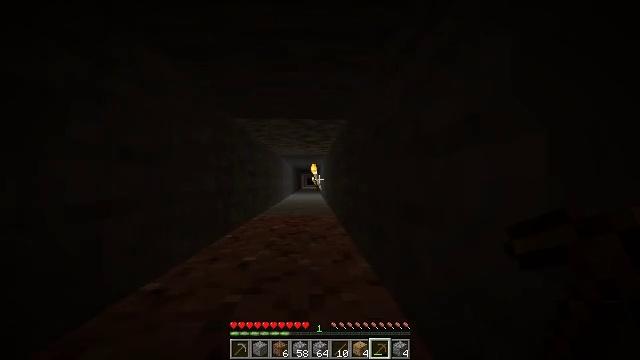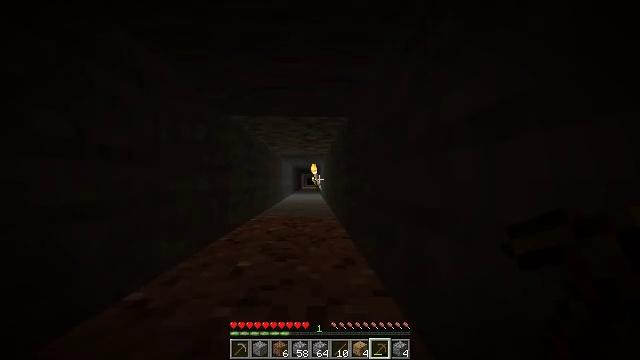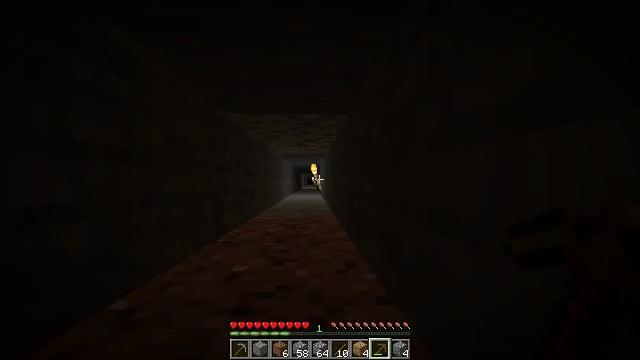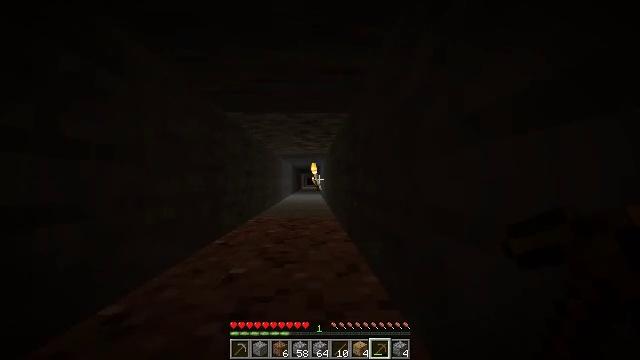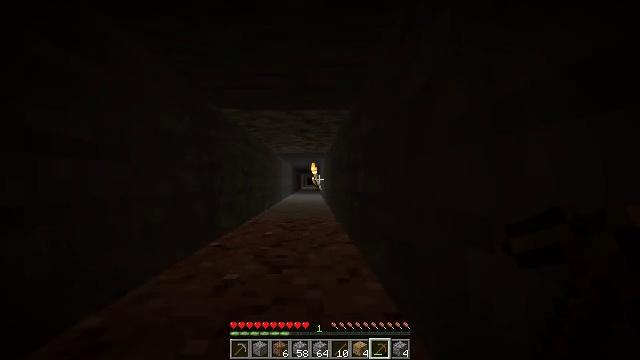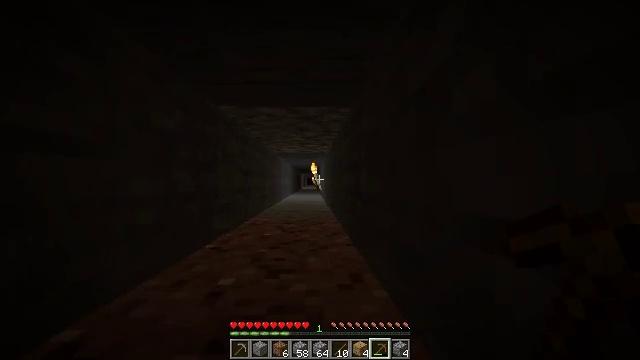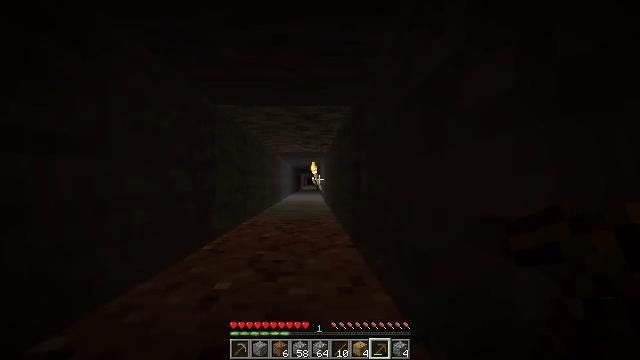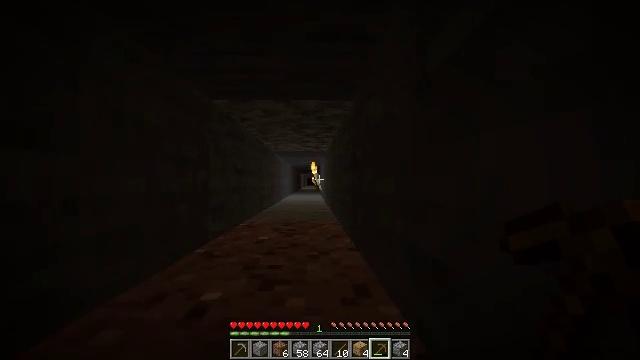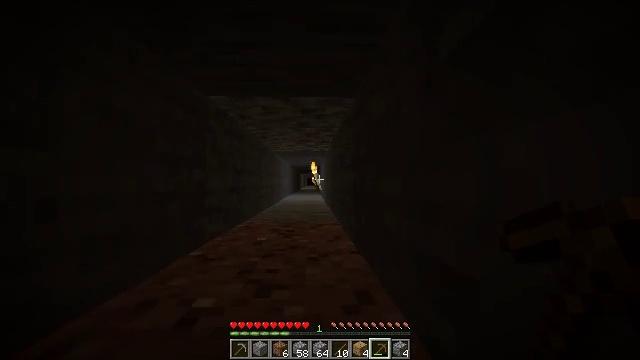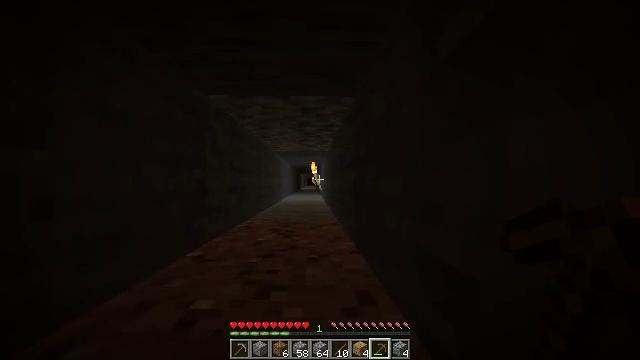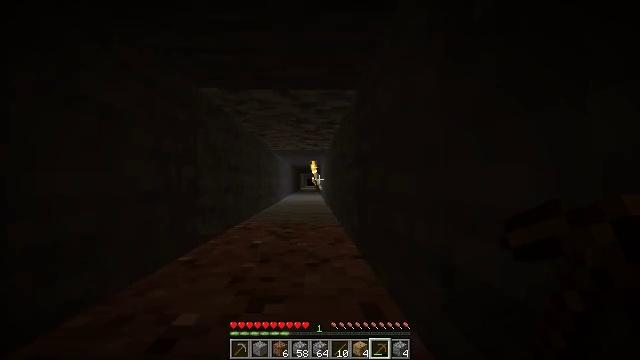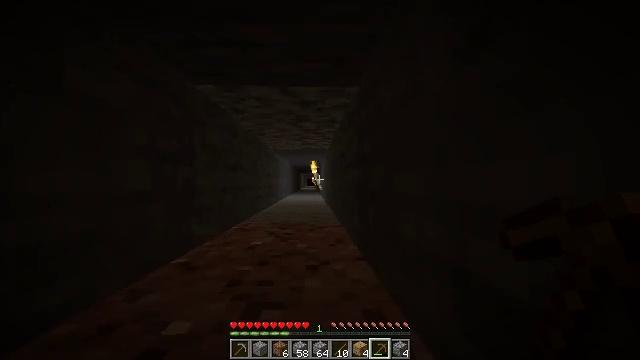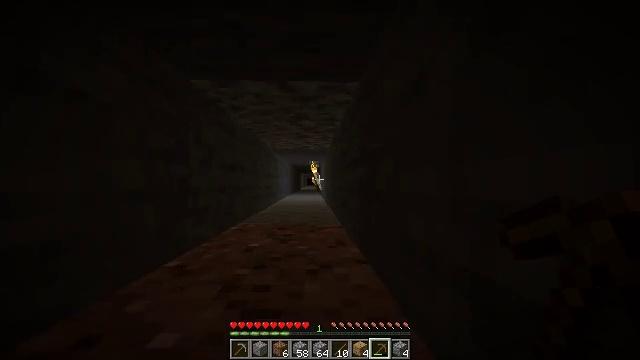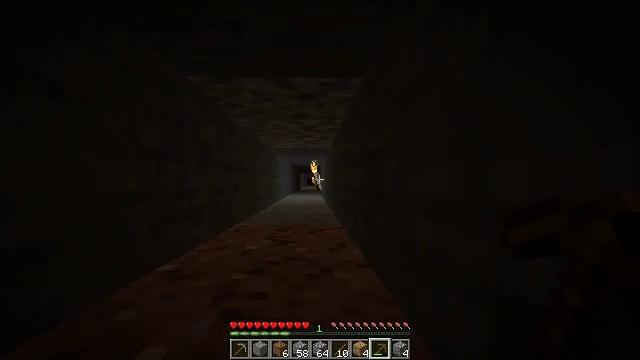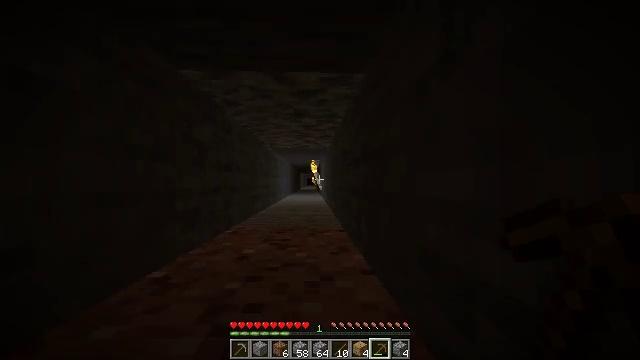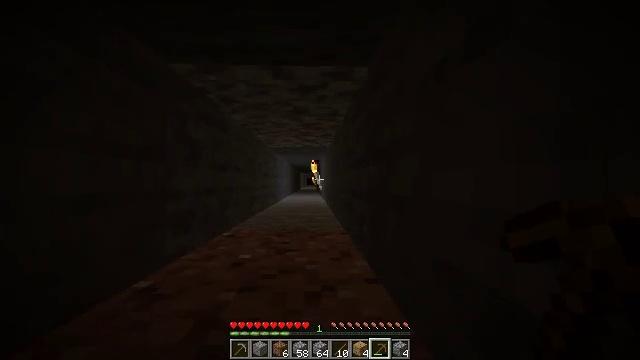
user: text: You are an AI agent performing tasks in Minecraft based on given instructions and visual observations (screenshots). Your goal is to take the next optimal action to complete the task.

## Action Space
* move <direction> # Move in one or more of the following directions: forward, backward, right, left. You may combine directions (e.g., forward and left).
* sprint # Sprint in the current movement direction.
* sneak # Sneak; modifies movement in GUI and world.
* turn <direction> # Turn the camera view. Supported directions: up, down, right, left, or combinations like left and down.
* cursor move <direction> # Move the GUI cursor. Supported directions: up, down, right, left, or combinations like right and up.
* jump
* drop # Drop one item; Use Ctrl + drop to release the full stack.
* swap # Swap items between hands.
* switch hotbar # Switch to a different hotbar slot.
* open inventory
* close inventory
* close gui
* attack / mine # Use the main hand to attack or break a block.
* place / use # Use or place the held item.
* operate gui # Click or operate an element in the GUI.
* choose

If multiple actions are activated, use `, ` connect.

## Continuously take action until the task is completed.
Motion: motion action
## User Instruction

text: Gather the wall torch from the wall.
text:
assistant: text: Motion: move forward
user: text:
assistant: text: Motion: move forward
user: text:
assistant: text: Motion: move forward
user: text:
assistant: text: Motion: move forward
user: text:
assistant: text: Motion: move forward
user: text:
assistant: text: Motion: move forward
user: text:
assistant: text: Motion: move forward
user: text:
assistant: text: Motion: move forward
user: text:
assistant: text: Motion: move forward
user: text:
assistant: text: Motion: move forward
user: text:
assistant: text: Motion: move forward
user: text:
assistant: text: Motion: move forward
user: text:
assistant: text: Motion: move forward
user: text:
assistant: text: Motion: move forward
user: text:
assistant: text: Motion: move forward
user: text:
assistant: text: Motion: move forward
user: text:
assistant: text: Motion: move forward
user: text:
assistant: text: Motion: move forward
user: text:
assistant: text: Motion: move forward
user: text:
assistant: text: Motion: move forward
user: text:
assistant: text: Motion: move forward
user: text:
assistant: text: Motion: move forward
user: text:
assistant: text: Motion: move forward
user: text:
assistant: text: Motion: move forward
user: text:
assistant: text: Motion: move forward
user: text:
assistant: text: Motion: move forward
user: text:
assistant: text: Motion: move forward
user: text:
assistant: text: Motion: move forward
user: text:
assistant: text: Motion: move forward
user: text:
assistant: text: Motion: move forward